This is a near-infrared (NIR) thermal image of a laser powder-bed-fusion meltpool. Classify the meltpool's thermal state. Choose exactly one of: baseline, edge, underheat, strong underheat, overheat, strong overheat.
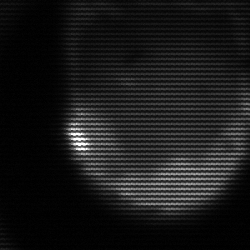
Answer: edge